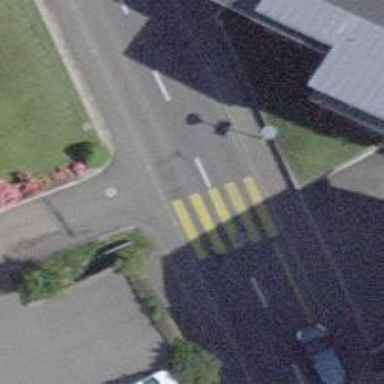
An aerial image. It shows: Uncontrolled zebra crossing with notable zebra markings.